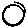
Label: circle